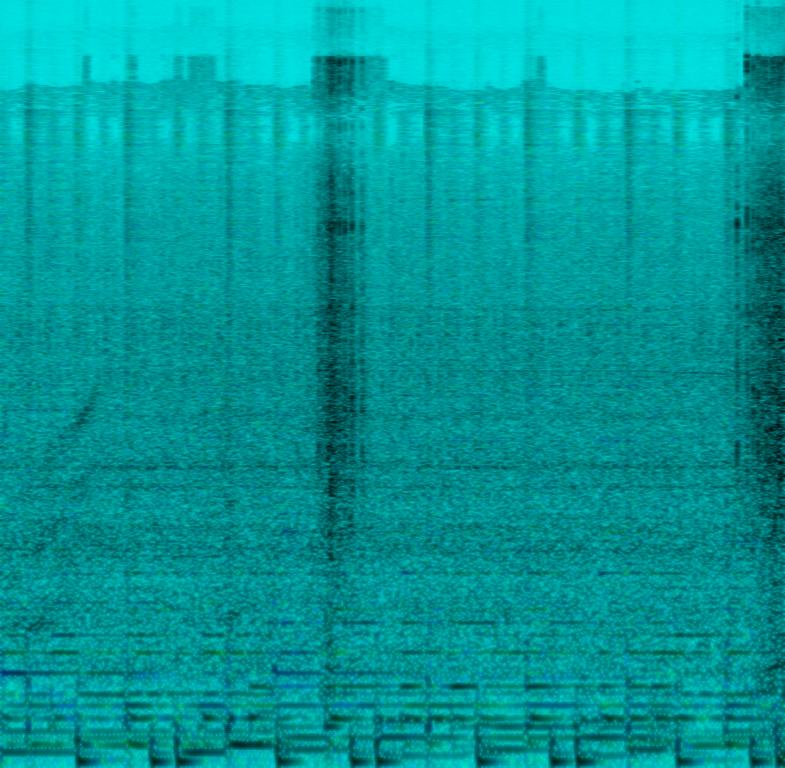
The song is an acoustic pop song with acoustic guitar strumming chords, a drumset playing a simple steady groove accompanied by a bassline. At every end of a phrase some keys are playing a chord in the middle to higher register. In the foreground are some noises made by a machine.  This song may be playing as background music.